Question: '''
<DataGrid ItemsSource="{Binding Items}" x:Name="ItemsDataGrid" Margin="0,30,0,0" AutoGenerateColumns="True">
<DataGrid.Columns>
<DataGridTextColumn Header="Sl. No." MinWidth="125" />
<DataGridTextColumn Header="Name" MinWidth="200" />
<DataGridTextColumn Header="Total Quantity" MinWidth="200" />
<DataGridTextColumn Header="Remaining" MinWidth="200" />
<DataGridTextColumn Header="Cost/Each" MinWidth="200" />
</DataGrid.Columns>
</DataGrid>
'''
'''
private void Page_Loaded_1(object sender, RoutedEventArgs e)
{
_itemsViewModel = new ItemsViewModel();
this.DataContext = _itemsViewModel;
}
'''
'''
private DataTable _itemsList;
private List<ItemsModel> ItemsModel;
public DataTable ItemsList
{
get { return _itemsList; }
set
{
_itemsList = value;
OnPropertyChanged("ItemsList");
}
}
private List<ItemsModel> _items;
public List<ItemsModel> Items
{
get { return _items; }
set
{
_items = value;
OnPropertyChanged("Items");
}
}
public ItemsViewModel()
{
LoadItems();
}
private void LoadItems()
{
CFunctions cFunctions = new CFunctions();
ItemsList = cFunctions.GetItems();
ItemsModel = new List<ItemsModel>();
for (int i = 0; i < ItemsList.Rows.Count; i++)
{
ItemsModel.Add(new ItemsModel()
{
SlNo = int.Parse(ItemsList.Rows[i].ItemArray[0].ToString()),
ItemName = ItemsList.Rows[i].ItemArray[1].ToString(),
Quantity = int.Parse(ItemsList.Rows[i].ItemArray[2].ToString()),
Remaining = int.Parse(ItemsList.Rows[i].ItemArray[3].ToString()),
Cost = int.Parse(ItemsList.Rows[i].ItemArray[4].ToString())
});
}
Items = ItemsModel;
}
public event PropertyChangedEventHandler PropertyChanged;
protected virtual void OnPropertyChanged([CallerMemberName] string propertyName = null)
{
var handler = PropertyChanged;
if (handler != null) handler(this, new PropertyChangedEventArgs(propertyName));
}
'''
'''
class ItemsModel
{
public int SlNo { get; set; }
public int Quantity { get; set; }
public int Cost { get; set; }
public int Remaining { get; set; }
public String ItemName { get; set; }
}
'''
If 'AutoGenerateColumns="True"' it creates columns and adds the data to those created columns like:

When it is false the DataGrid is Empty.
Is it the correct way i am doing? Why does it not bind to the columns already created?
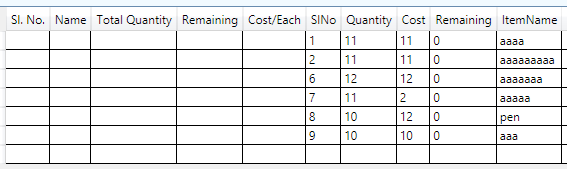
Answer: You are missing the:
'''
Binding="{Binding Description}"
'''
Attributes on each column definition. You have to explicitly link them to your model class properties.